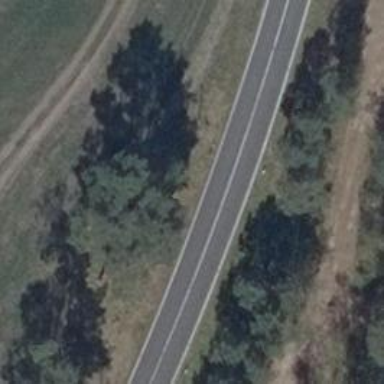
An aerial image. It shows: Secondary road with asphalt surface.